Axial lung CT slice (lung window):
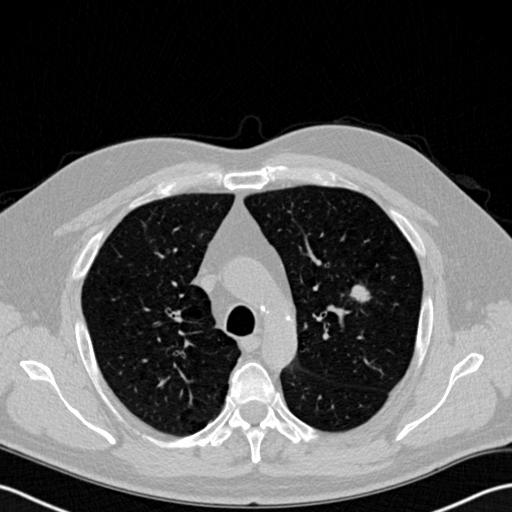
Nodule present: yes
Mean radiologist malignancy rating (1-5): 4.75